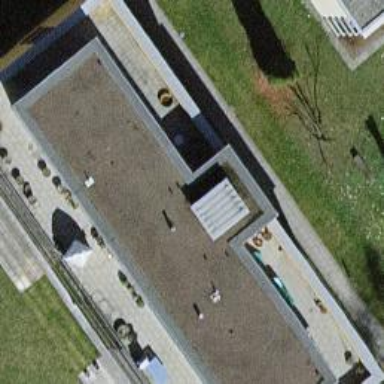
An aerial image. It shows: Building with apartments and flat roof.